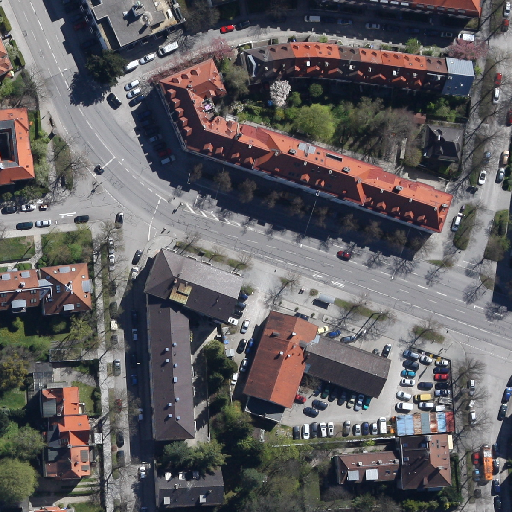
Referring expression: car